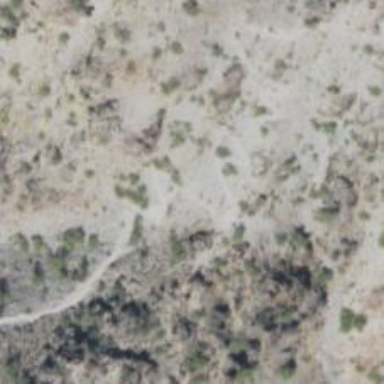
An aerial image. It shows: Hiking trail path.